The image is a wavelet scalogram (time versus scale/frequency) of a rolling-element bearing's vibration signal. Classify the bearing condition as one of: normal, inner_race, outer_race, ball.
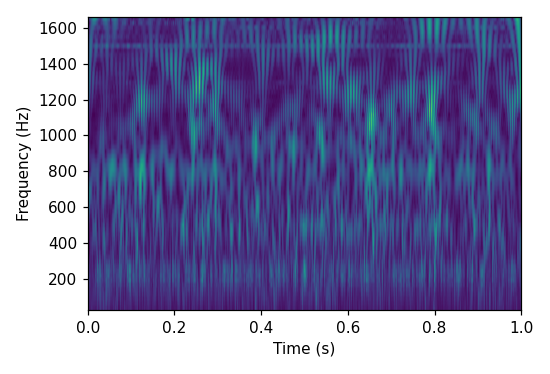
Answer: normal